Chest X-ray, AP view. Patient: 29 years old, sex M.
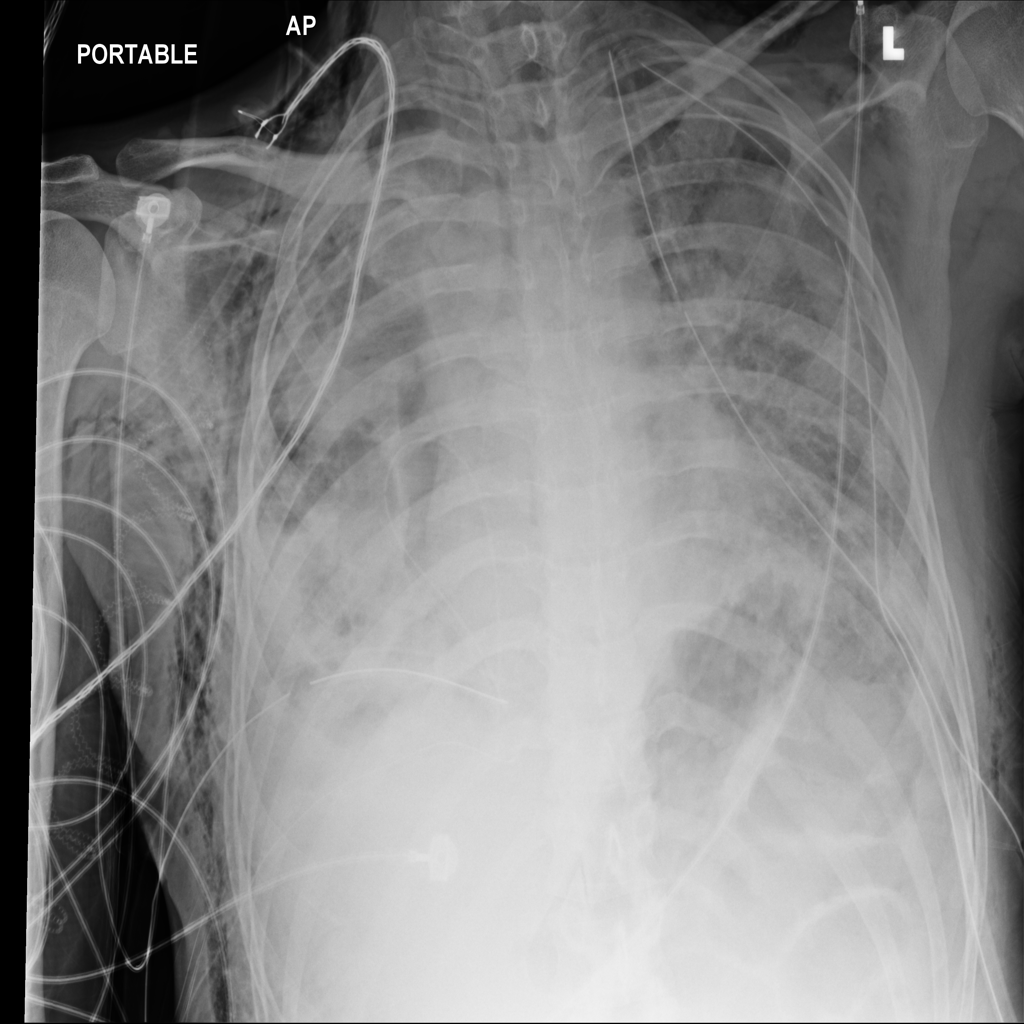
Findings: Emphysema, Infiltration